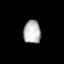
Tissue: lung
Cell type: Others
Senescence score: 0.1791
Nuclear area (px): 395
Mean DAPI intensity: 182.096